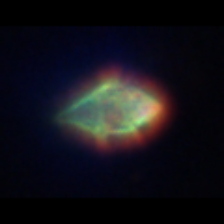
Taxon: Gyrodinium
Group: Dinoflagellates